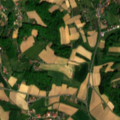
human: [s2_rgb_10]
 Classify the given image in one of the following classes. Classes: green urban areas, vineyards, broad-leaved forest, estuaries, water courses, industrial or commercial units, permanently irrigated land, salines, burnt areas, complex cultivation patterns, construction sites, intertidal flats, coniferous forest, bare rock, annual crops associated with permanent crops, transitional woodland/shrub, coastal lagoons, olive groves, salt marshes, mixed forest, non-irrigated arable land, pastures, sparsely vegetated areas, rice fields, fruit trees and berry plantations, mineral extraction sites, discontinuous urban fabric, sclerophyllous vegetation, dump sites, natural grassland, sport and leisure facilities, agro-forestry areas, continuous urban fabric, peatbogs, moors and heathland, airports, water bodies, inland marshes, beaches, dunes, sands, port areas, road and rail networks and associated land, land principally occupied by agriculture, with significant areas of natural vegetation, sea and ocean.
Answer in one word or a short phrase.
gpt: discontinuous urban fabric, non-irrigated arable land, complex cultivation patterns, land principally occupied by agriculture, with significant areas of natural vegetation, broad-leaved forest